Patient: sex M, age 67
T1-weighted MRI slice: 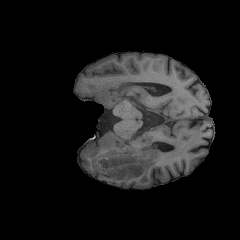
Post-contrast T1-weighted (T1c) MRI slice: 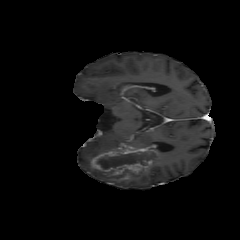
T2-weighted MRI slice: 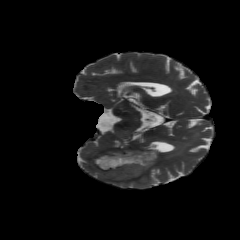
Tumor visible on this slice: yes
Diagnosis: Glioblastoma, IDH-wildtype
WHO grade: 4